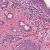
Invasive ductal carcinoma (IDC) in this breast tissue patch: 1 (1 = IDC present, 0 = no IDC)